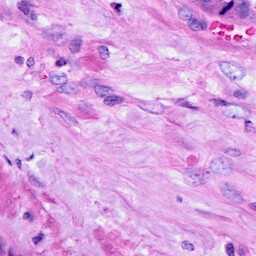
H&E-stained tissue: Ovarian